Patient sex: F
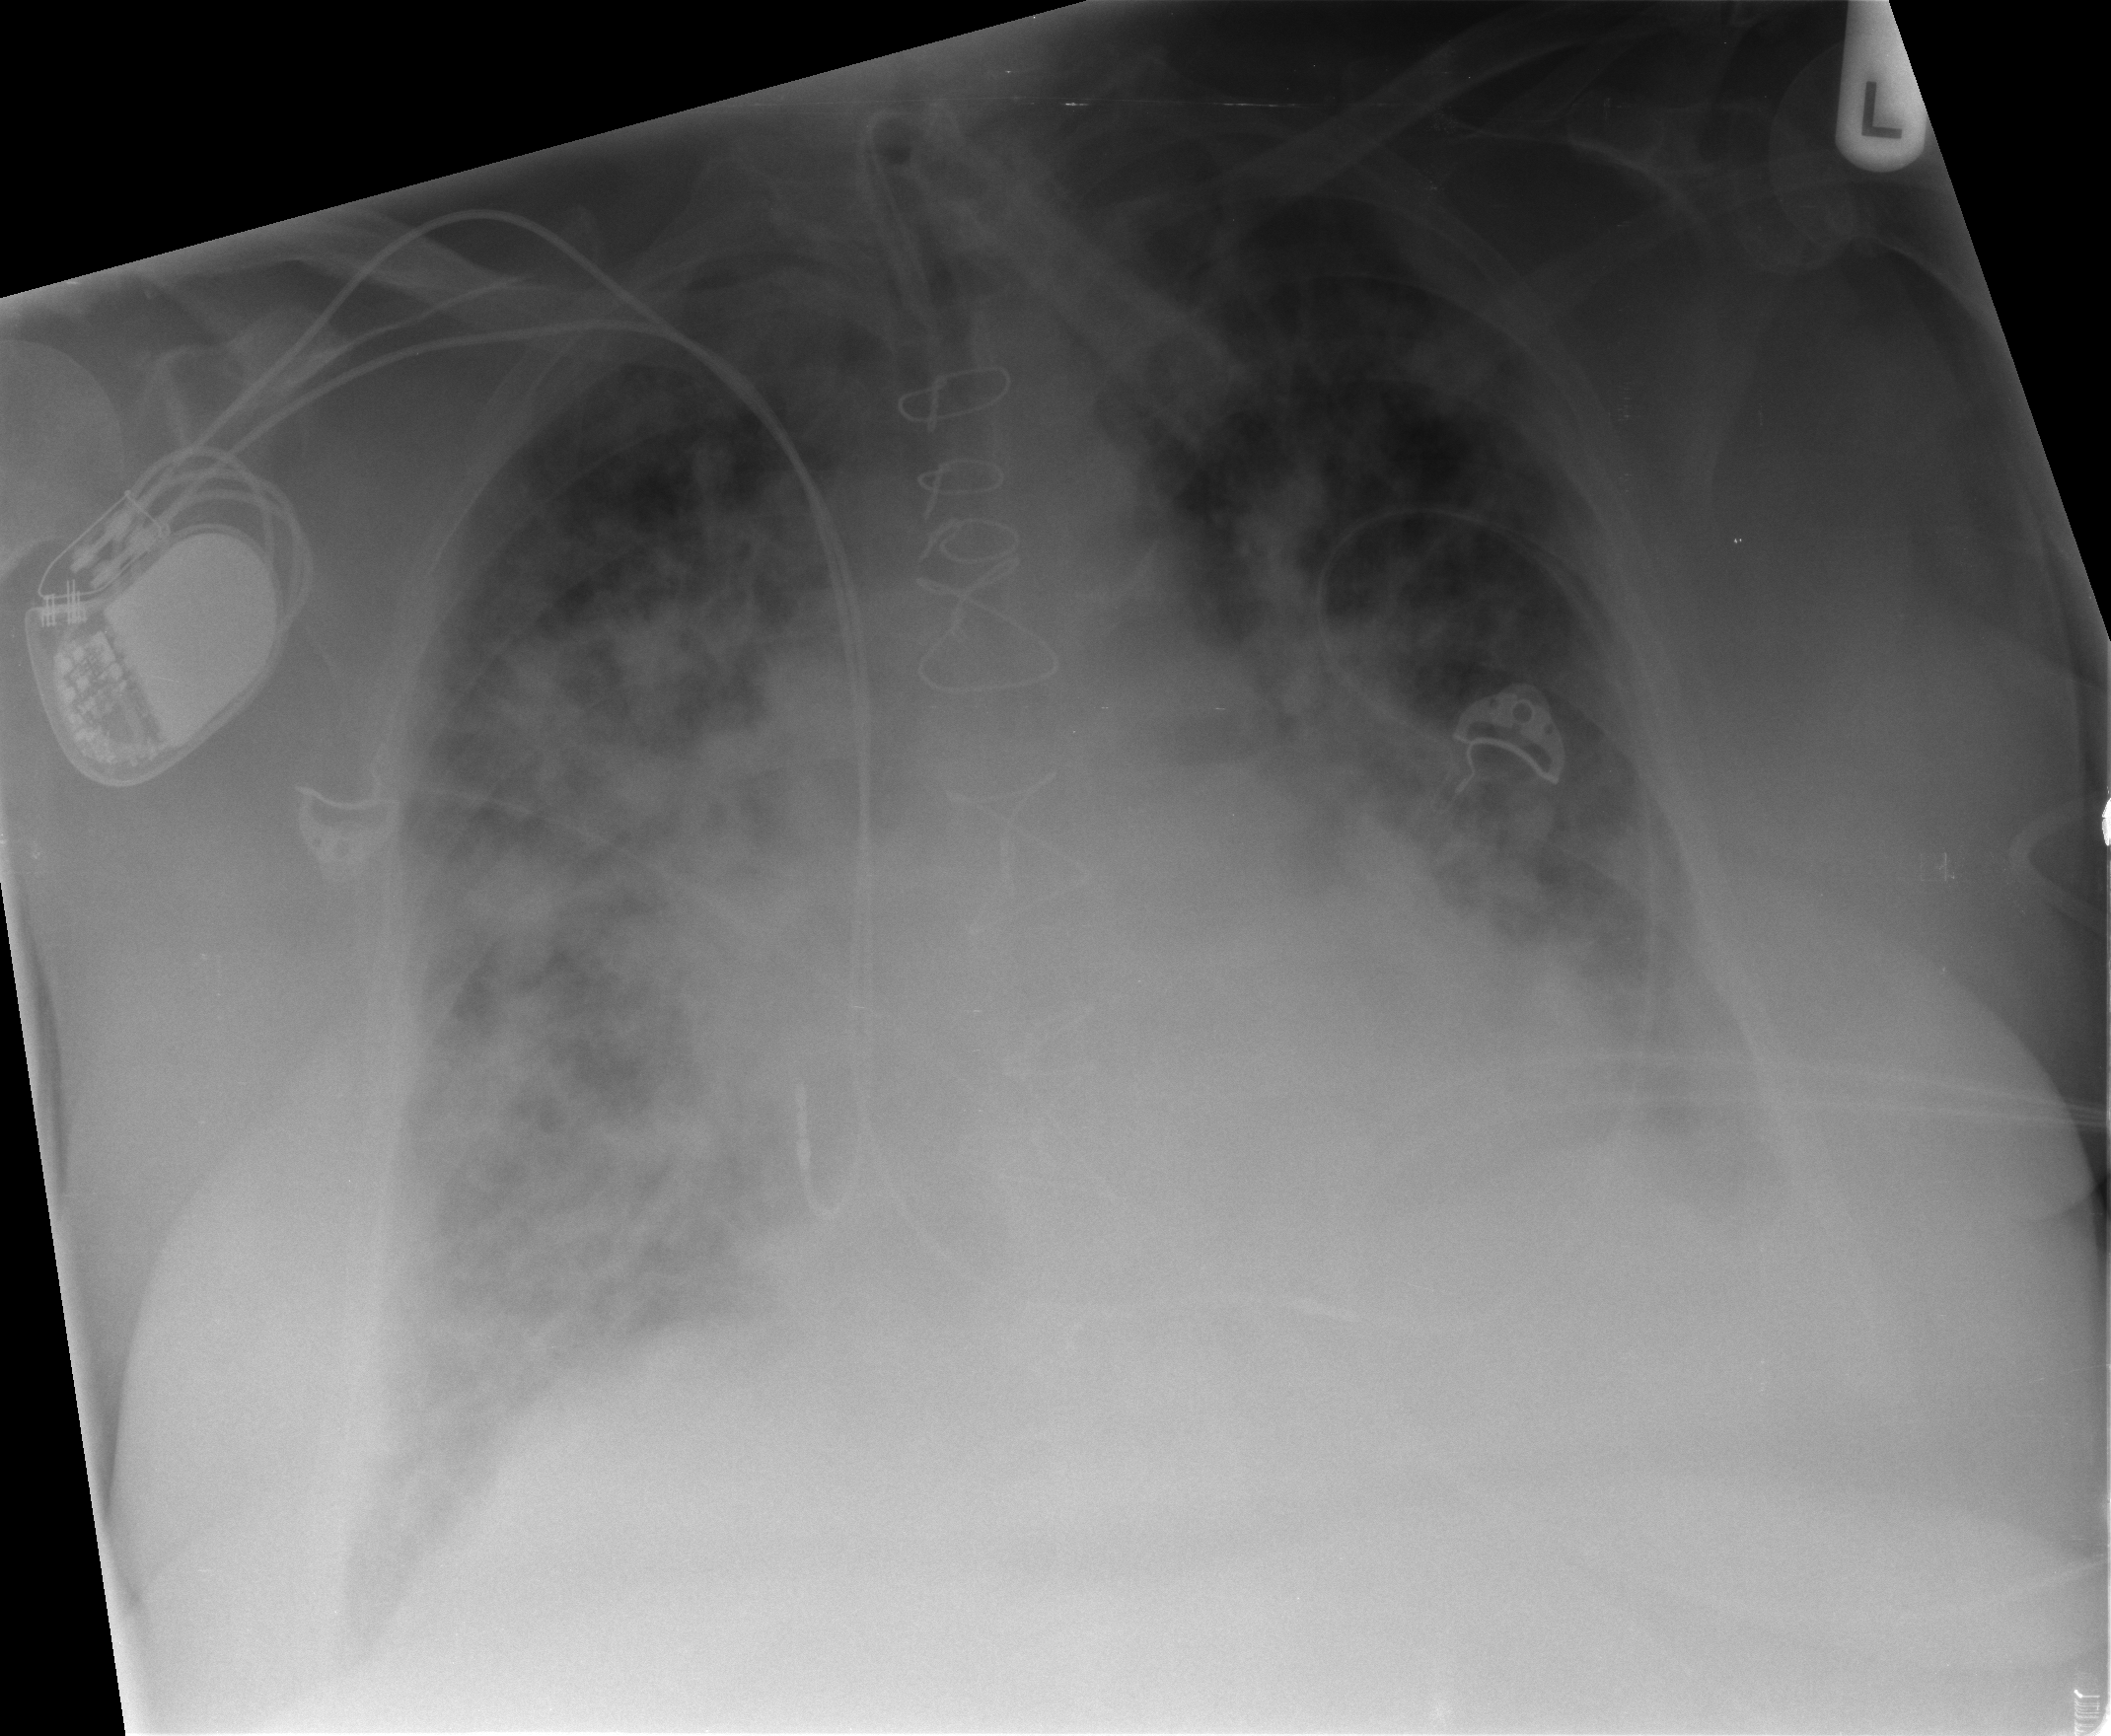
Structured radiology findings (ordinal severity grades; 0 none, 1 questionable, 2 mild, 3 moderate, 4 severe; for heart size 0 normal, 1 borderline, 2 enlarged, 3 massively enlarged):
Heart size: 2
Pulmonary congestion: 1
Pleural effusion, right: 2
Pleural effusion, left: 2
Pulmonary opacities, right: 4
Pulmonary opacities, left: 3
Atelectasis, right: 2
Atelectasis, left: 2